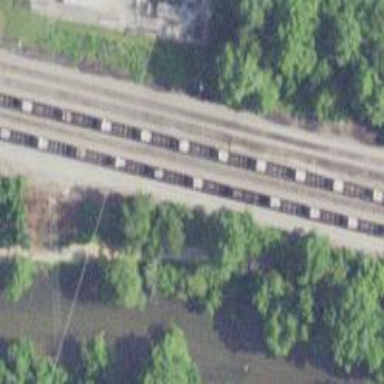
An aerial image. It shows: Railway siding for service.